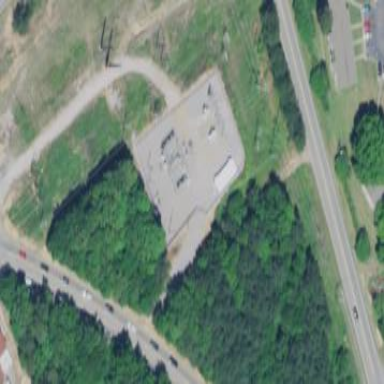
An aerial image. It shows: Distribution level power substation enclosed by fence.